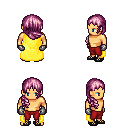
a pixel art fantasy rpg character, male body template, human, tanned skin, yellow cape, red pants, pink right-swept hairstyle, metal gloves, ghillies, four views (front, back, left, right), 2x2 character sprite sheet, small pixel art, hard edges, no anti-aliasing